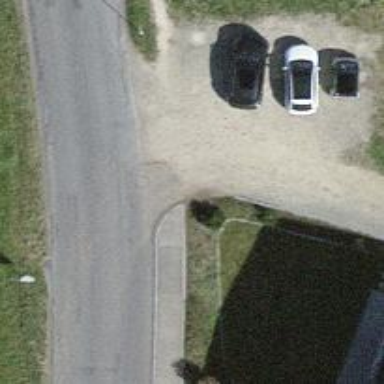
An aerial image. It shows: Path surfaced with fine gravel.